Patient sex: M
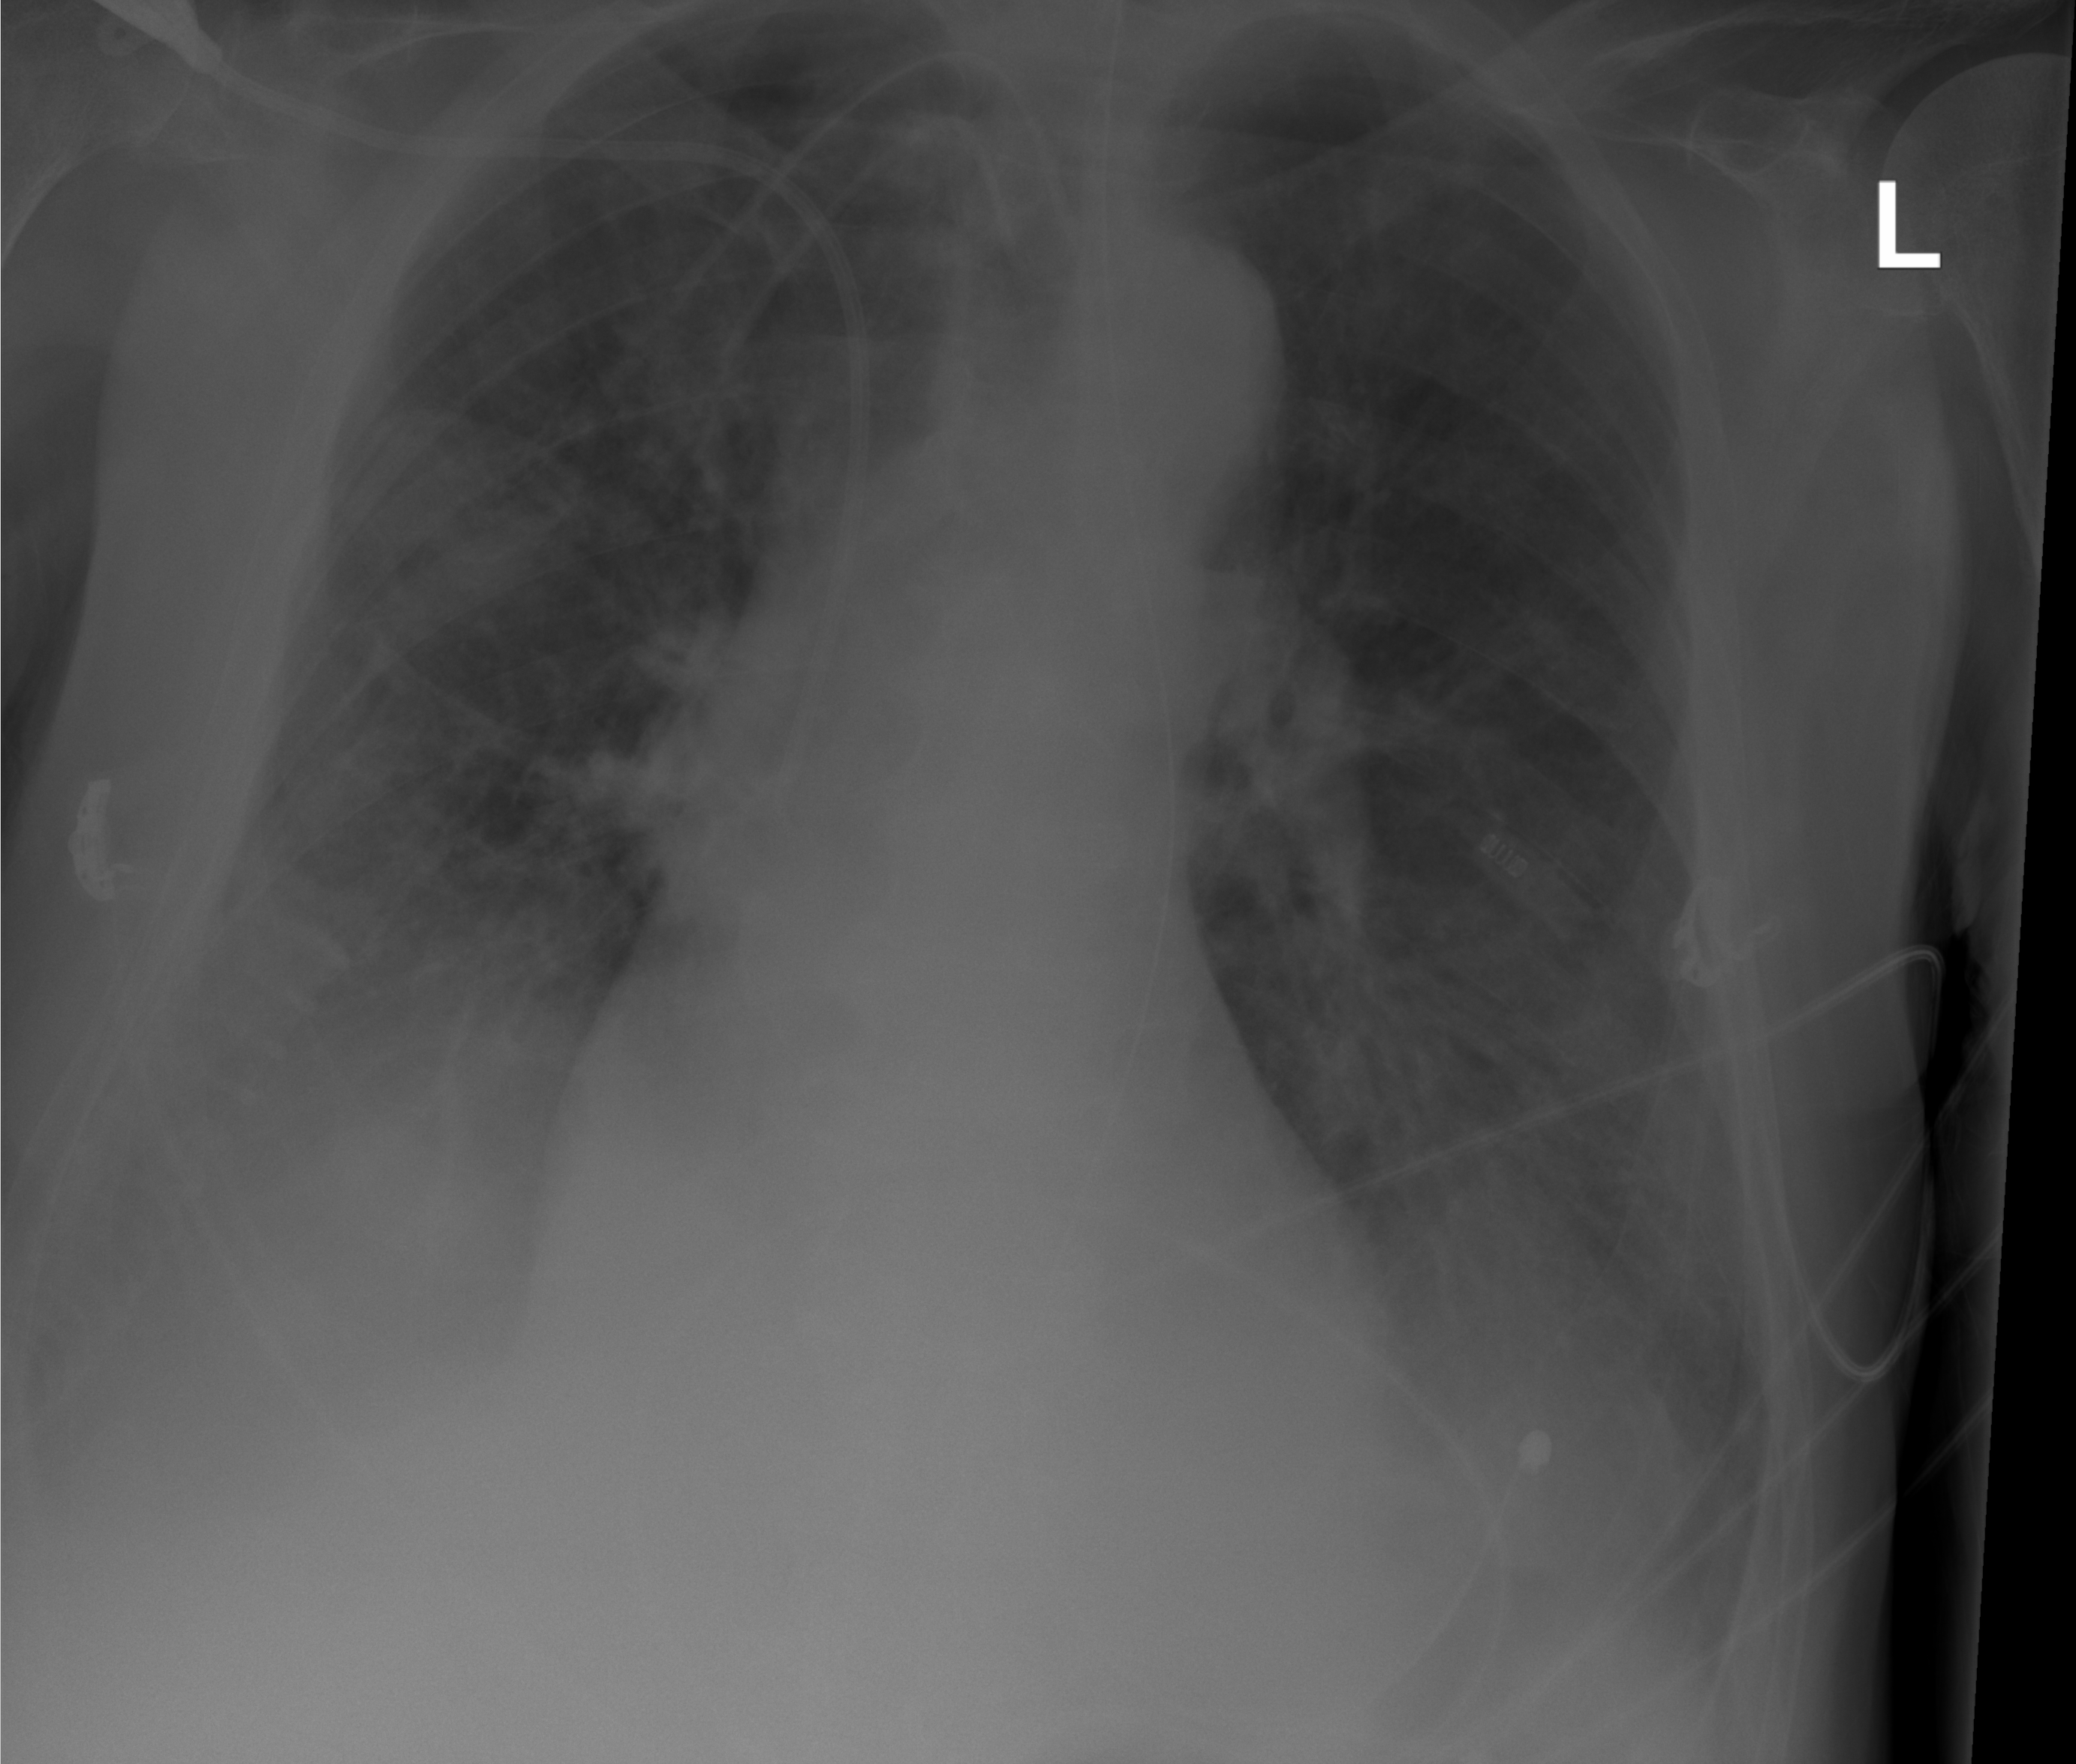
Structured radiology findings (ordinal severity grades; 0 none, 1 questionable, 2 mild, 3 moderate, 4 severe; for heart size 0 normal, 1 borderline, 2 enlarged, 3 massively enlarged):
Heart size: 0
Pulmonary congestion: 2
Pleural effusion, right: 1
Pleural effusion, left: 1
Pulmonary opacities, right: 1
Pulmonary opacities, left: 0
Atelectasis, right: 2
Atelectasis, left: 2